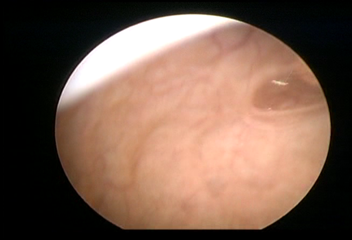
Modality: WLC
Class: Foreign bodies
Subclass: AirBubble
Bladder cancer association: No
Annotated structures: Air bubble